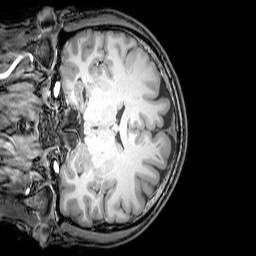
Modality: T1w
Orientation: coronal
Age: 22
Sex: male
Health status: healthy
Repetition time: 0.081 s
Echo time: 0.037 s